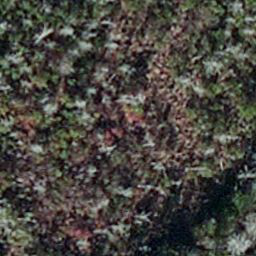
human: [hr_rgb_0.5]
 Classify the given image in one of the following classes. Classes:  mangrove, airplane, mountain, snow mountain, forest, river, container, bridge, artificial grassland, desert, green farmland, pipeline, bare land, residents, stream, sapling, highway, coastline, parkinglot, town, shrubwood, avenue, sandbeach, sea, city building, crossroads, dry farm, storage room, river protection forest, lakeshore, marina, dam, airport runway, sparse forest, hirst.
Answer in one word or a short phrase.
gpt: sapling